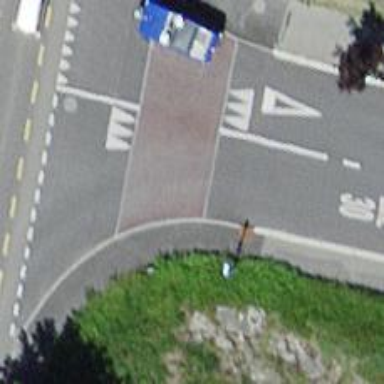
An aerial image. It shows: Kerb barrier.